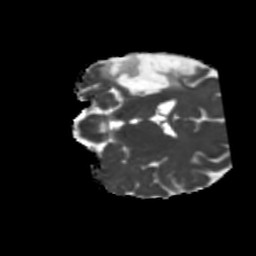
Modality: MD
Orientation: coronal
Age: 36
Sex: female
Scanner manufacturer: siemens
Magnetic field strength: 3 T
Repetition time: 5.25 s
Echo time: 0.08 s